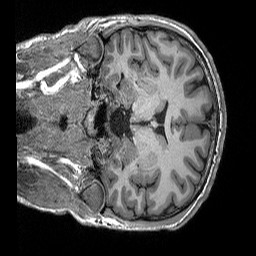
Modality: T1w
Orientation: coronal
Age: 29
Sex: male
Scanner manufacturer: siemens
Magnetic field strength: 3 T
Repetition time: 2.3 s
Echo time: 0.00298 s